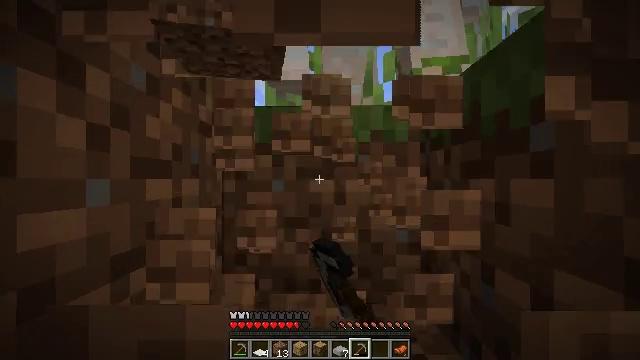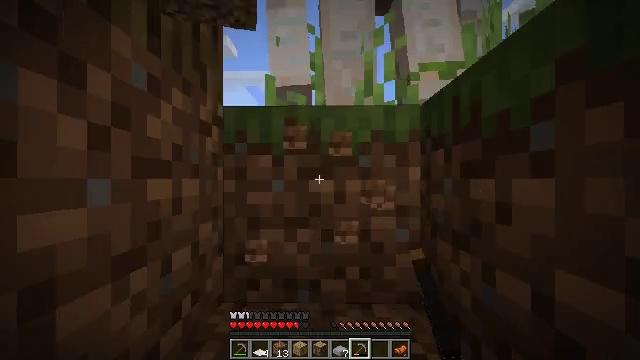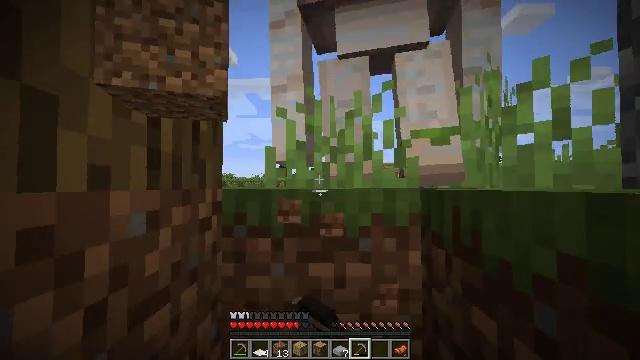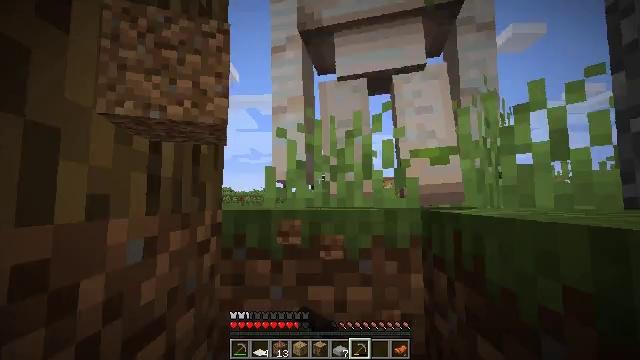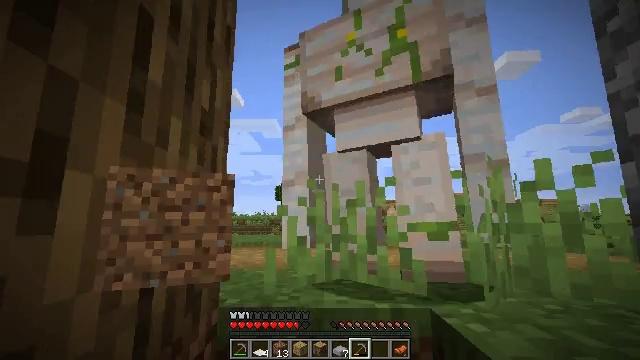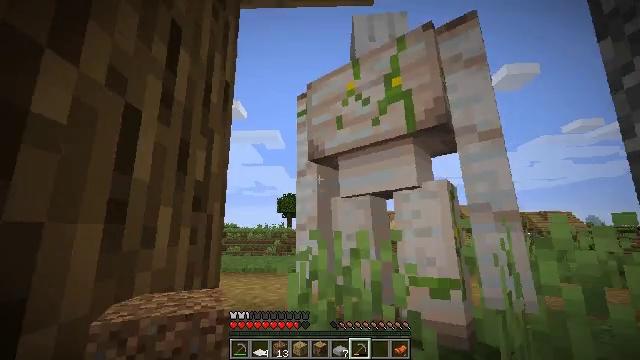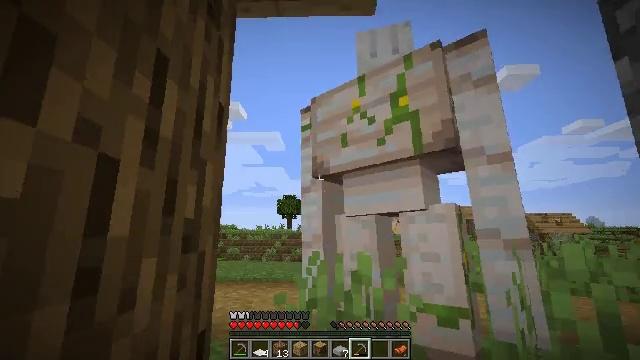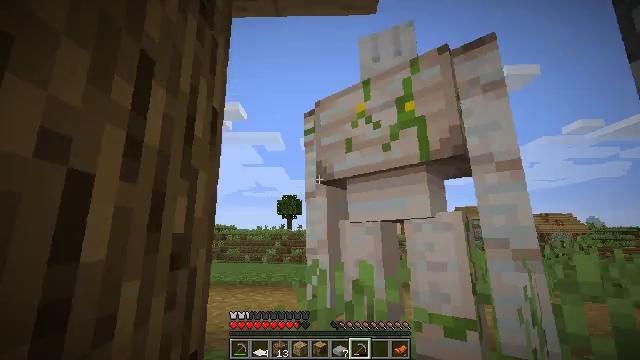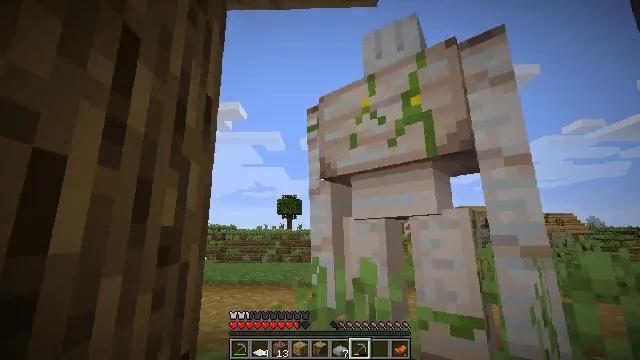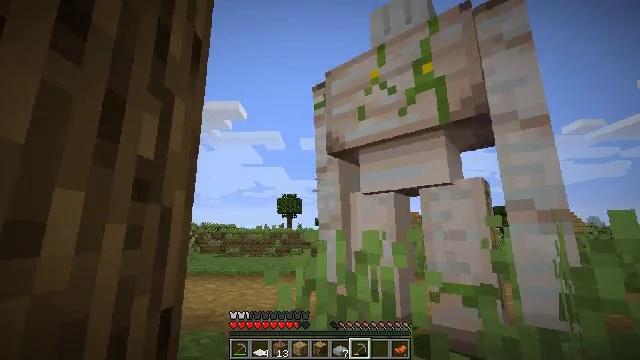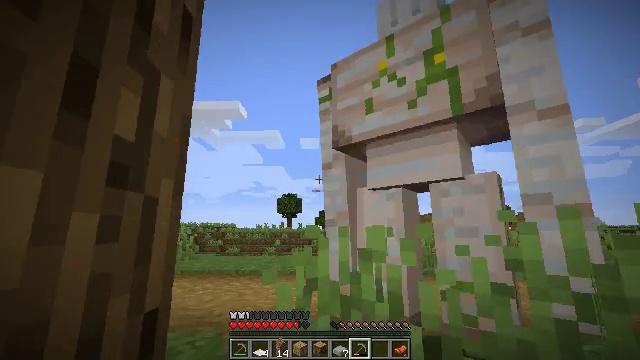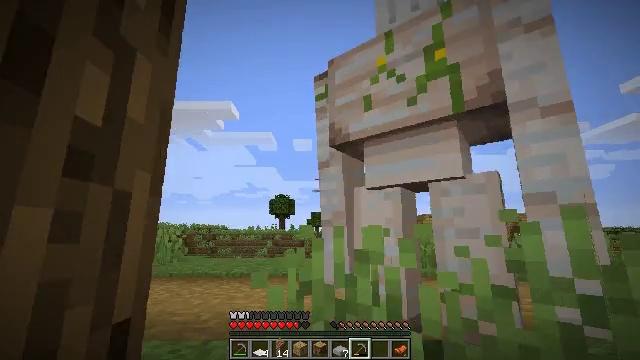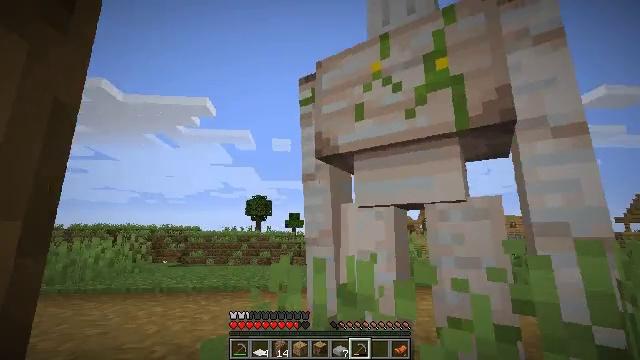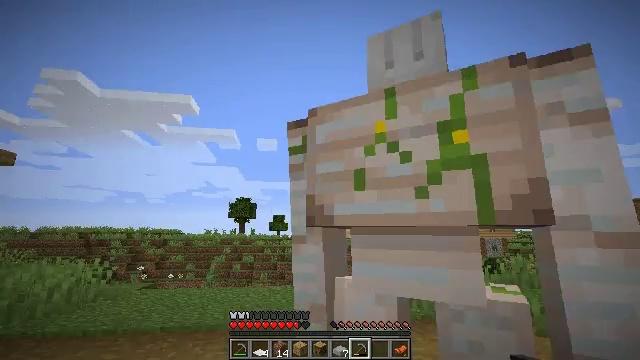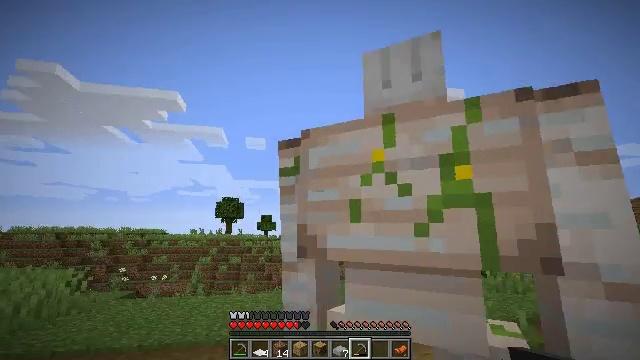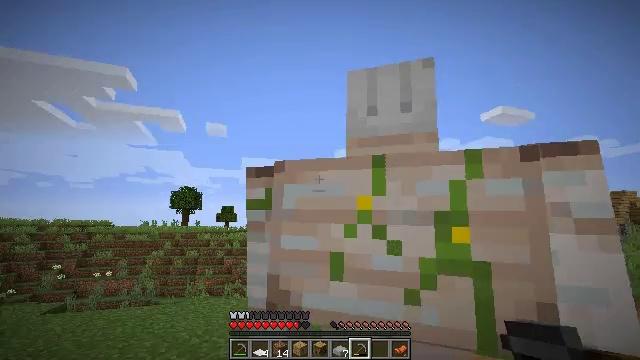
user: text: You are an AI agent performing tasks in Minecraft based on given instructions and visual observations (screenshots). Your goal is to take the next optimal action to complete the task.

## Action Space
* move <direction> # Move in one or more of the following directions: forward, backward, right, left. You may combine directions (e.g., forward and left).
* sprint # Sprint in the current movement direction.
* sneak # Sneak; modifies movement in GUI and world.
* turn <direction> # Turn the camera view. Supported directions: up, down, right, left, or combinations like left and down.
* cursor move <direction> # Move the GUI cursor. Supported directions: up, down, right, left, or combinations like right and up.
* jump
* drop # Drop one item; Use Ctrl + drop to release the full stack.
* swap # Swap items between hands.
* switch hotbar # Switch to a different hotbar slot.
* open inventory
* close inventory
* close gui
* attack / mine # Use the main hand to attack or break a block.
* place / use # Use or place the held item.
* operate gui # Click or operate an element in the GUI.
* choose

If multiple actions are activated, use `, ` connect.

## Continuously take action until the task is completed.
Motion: motion action
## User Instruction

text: Collect oak stairs from a structure.
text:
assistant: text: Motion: move forward, attack / mine
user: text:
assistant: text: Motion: move forward, turn up, attack / mine, jump
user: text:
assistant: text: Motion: move forward, turn up, jump
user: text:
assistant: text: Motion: move forward, turn up, jump
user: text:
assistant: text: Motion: move forward, turn up, jump
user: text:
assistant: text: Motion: move forward, jump
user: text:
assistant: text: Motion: move forward, jump
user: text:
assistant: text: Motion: move forward, jump
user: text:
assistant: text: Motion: move forward, jump
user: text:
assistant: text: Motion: move forward, jump
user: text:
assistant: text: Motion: move forward, turn right, jump
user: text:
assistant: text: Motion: move forward, turn right, jump
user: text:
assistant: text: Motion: move forward, turn right, jump
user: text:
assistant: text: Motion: move forward, turn right, jump
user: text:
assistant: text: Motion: move forward, turn right and down, jump
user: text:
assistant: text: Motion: move forward, turn right and down, jump
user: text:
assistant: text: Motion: move forward, turn right and down, jump
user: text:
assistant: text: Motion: move forward, turn down, jump
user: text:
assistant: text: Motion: move forward, turn down, jump
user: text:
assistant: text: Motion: move forward, turn left and down, jump
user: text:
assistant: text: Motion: move forward, turn left and down, jump
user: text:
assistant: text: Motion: move forward, jump
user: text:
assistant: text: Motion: move forward and move left, jump
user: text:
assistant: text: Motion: move forward and move left, turn left and down, jump
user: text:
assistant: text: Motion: move forward and move left, turn left, jump
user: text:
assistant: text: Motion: move forward and move left, jump
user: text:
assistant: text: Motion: move forward and move left, jump
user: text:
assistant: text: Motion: move forward and move left, jump
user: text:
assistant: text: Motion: no_op
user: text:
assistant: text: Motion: no_op